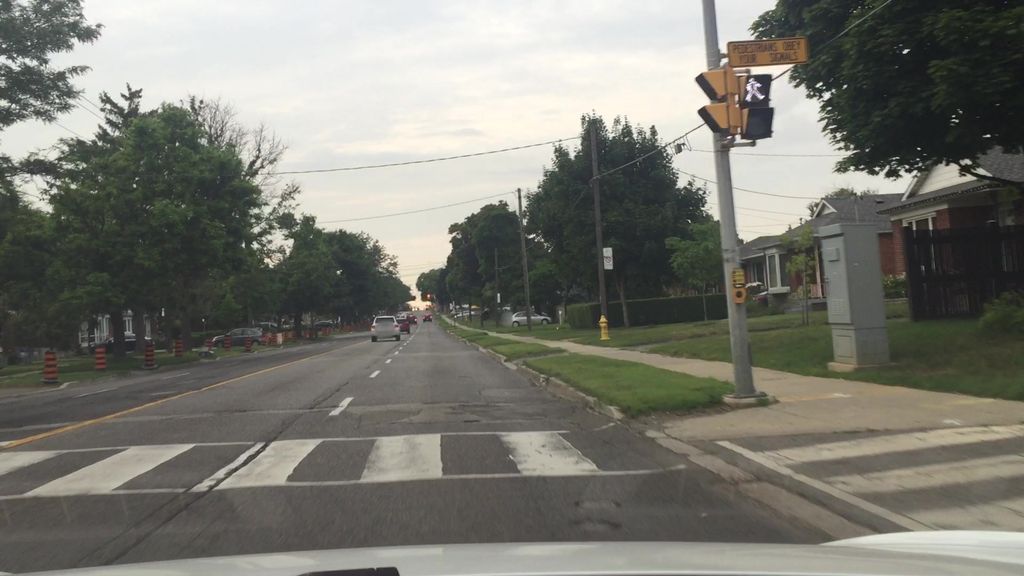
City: toronto